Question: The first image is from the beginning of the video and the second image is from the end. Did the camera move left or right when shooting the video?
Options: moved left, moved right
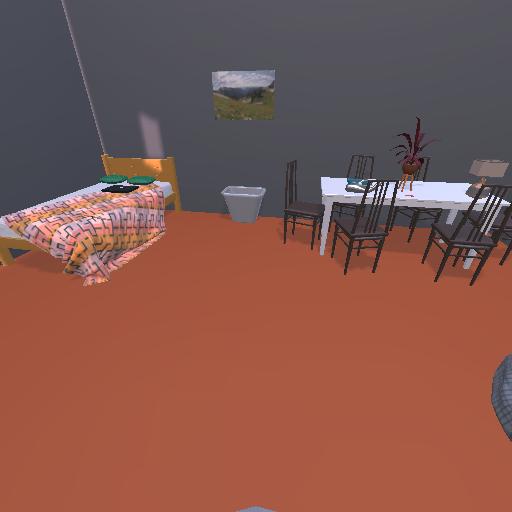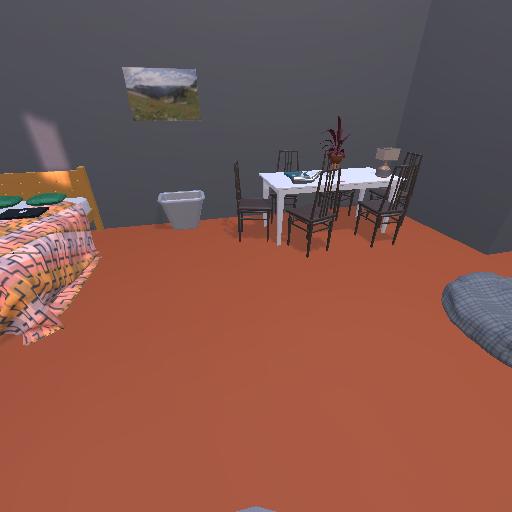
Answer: moved left